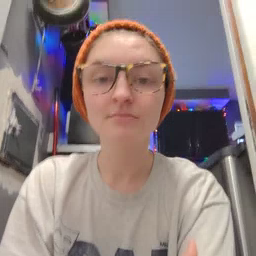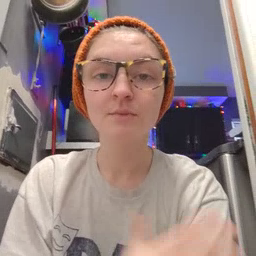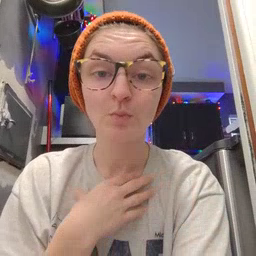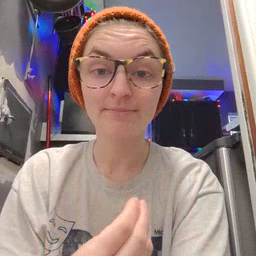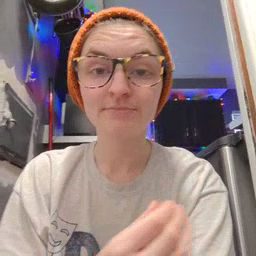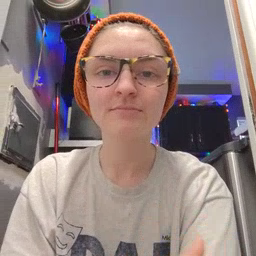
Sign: white